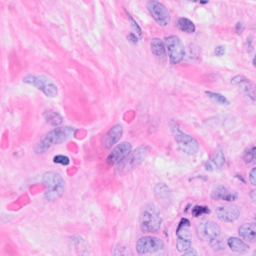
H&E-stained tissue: Breast